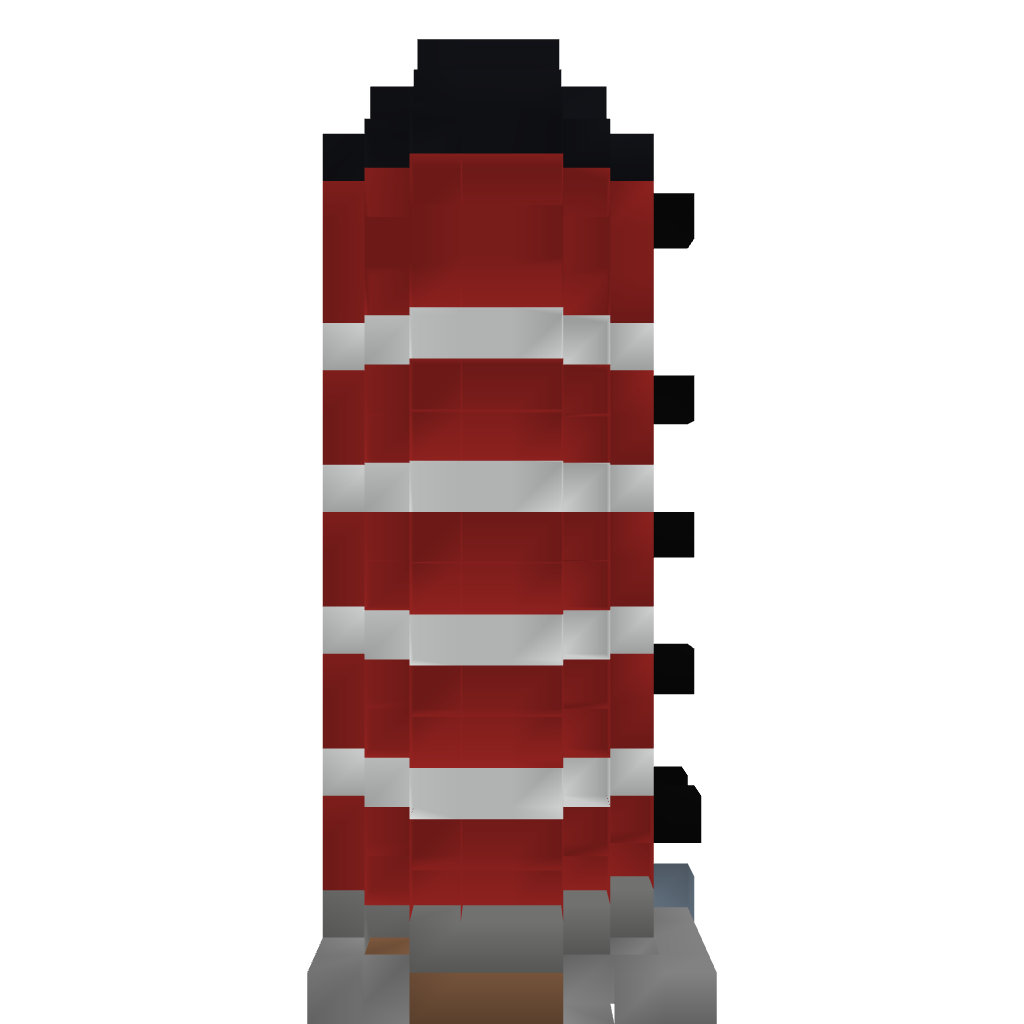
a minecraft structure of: Storage Silo